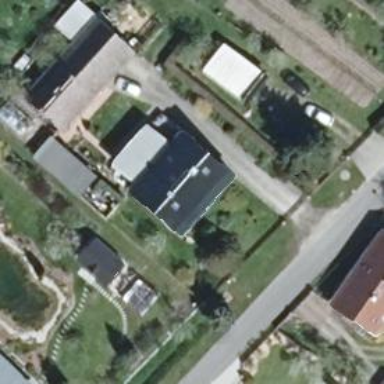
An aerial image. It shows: Black flat-roofed house.